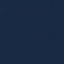
Land use / land cover: SeaLake